Question: I'm using <URL> gem, and I want to show validation errors when form is not valid. In my controller I created the 'interpolation_action'
'''
def interpolation_options
{ resource_errors: @project_user.errors.full_messages.join(', ') }
end
'''
and my reponders translation file has a proper key:
'''
project_users:
create:
notice: "Member has been added"
alert: "%{resource_errors}"
'''
It works well and I can see validation error message, the problem is that apostrophe is changed to ASCII code.

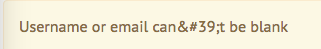
Answer: Does Responder still require you to add the flash in your html? In that case you could do something like '<%= flash[:alert].html_safe %>' to enforce html on your flash message, even for the escaped characters.